Question: I am a beginner in in Python3.6 using BeautifulSoup to perform "web-scraping."
Once I have ran a request.get() and prettyify the output I notice that the webpage does not return the values, it would seem to be storing code which would be related to the value.
Here is the link to the webpage in specific:
<URL>
I am trying to extract the hand which the player uses in Tennis. Highlighted Yellow from picture below:
Picture of what I am trying to obtain:

I would appreciate feedback concerning the outline of the question, if it is confusing (or non-standard) feedback such as this will help me in the future to ensure I am asking questions appropriately.
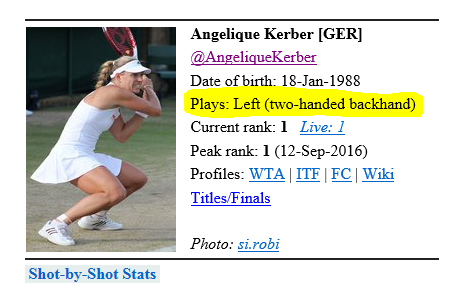
Answer: There are two options (mostly).
The first one is easier and slower - browser emulation. You just try to use the site as a normal user - with browser. There is a python module for this task - 'selenium'. It uses specific 'webdriver' to use browser. There are plenty of webdrivers available (for example 'chromedriver' to use 'chrome'). Also, there are headless solutions ('PhantomJS' for example).
The other way is smarter and faster - <URL>' method of 'Response' object.